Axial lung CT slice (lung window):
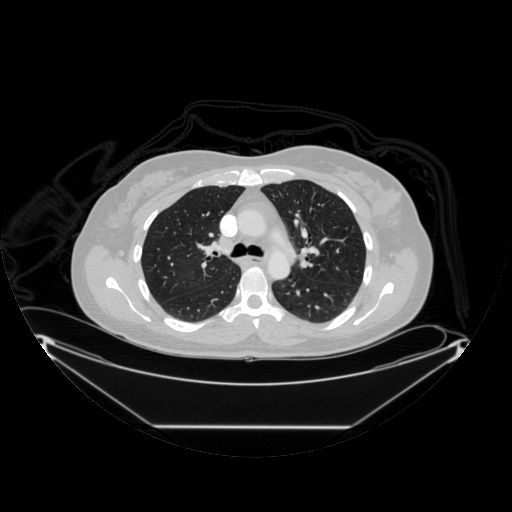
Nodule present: no